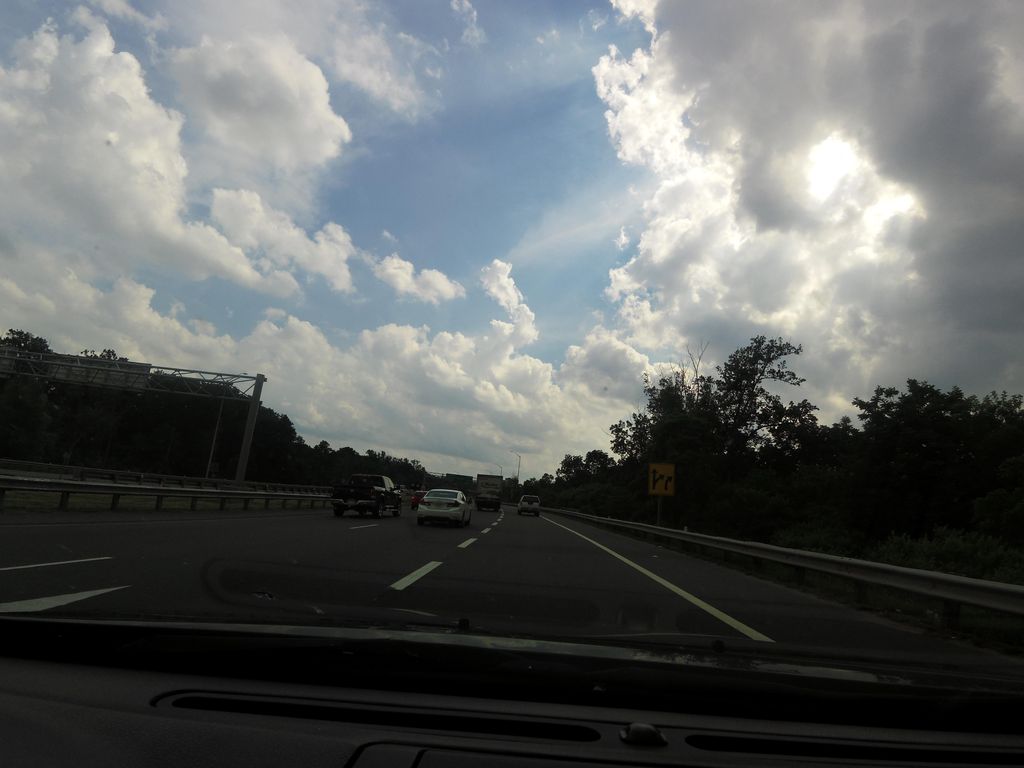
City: hamilton